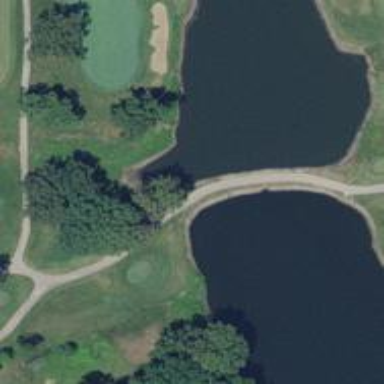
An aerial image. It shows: Service road designated as golf cart path.